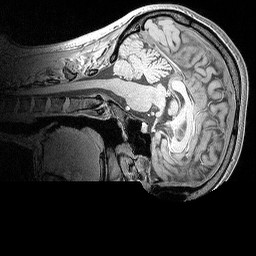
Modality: MP2RAGE
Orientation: sagittal
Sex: female
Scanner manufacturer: siemens
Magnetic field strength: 3 T
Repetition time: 5 s
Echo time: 0.00292 s